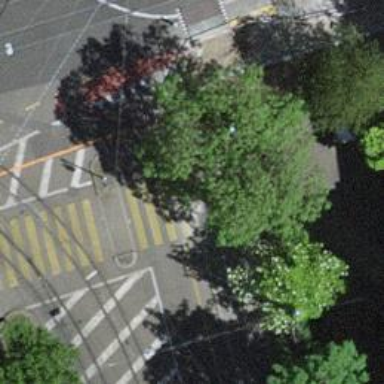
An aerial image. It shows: Marked zebra crossing on the road.